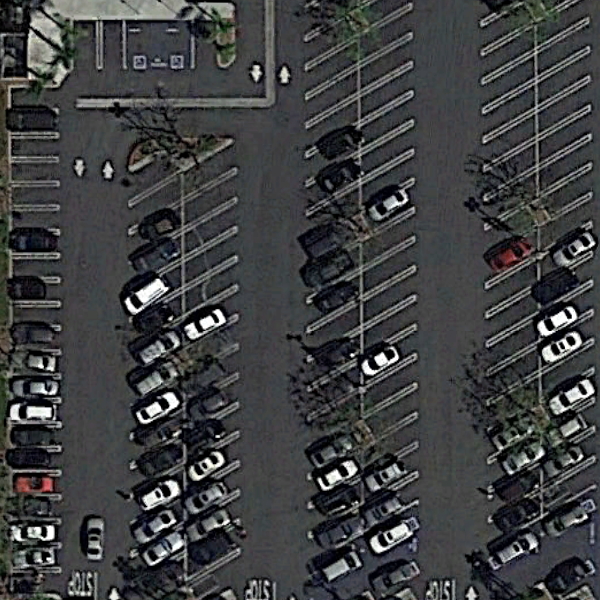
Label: Parking